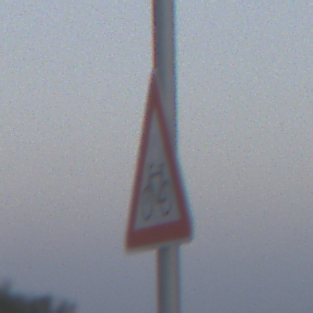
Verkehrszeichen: RadverkehrRechts
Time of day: SunriseSunset
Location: Outdoor (Suburban)
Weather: Clear
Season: NotSpecified
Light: Natural